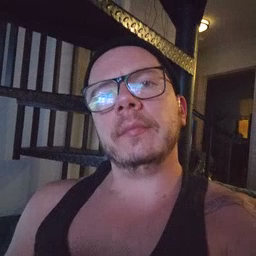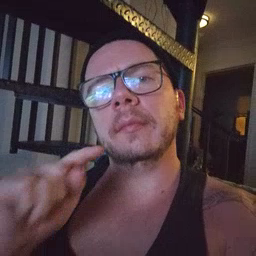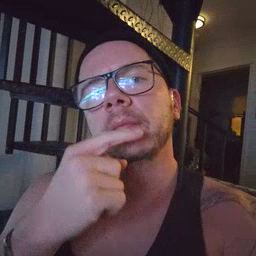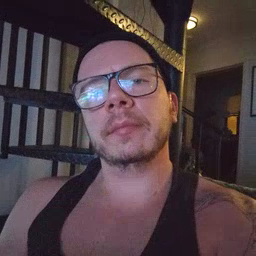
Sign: carrot